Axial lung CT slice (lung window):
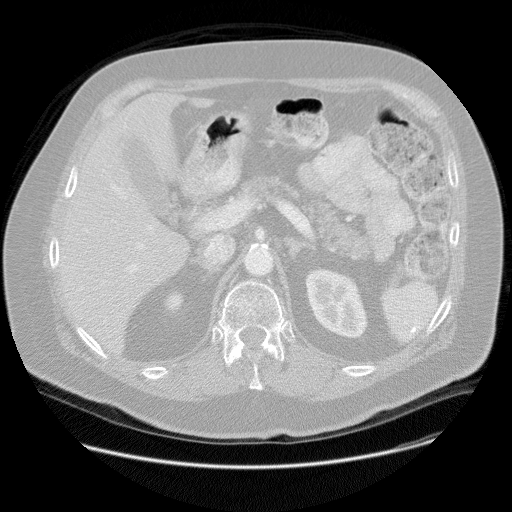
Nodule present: no